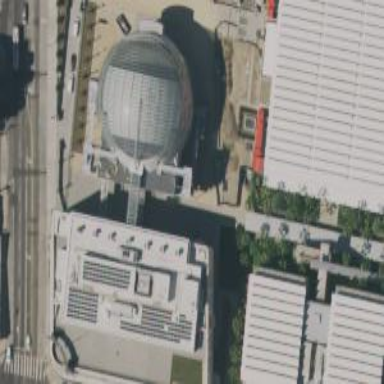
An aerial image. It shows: Museum building.